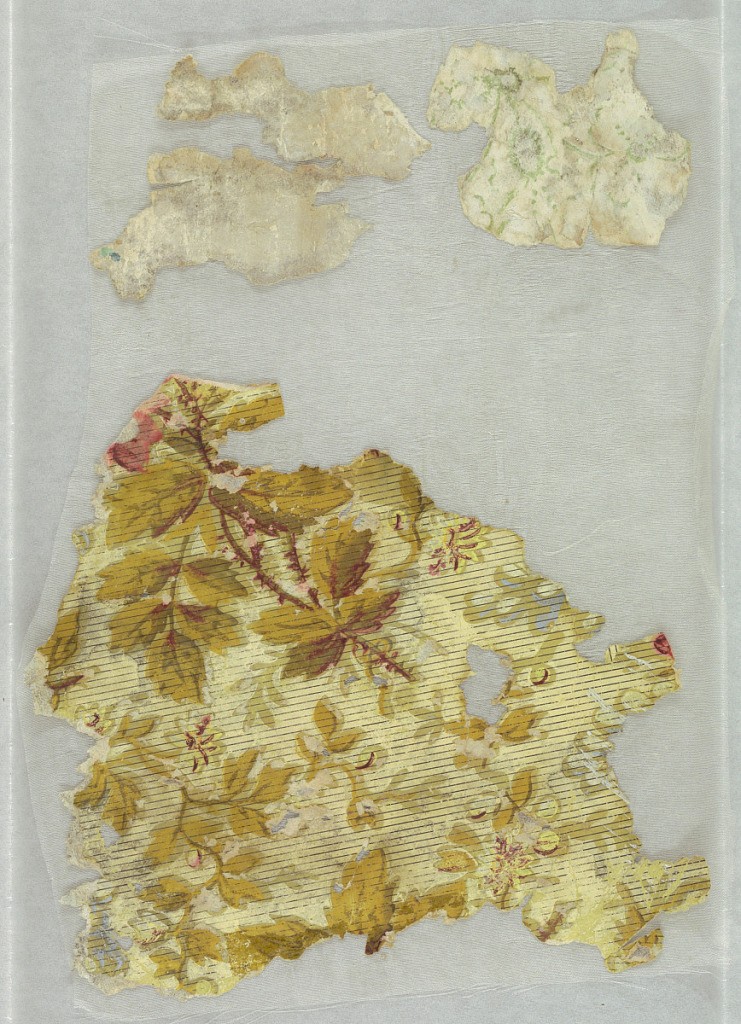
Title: Sidewall
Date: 1860–90
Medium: Machine-printed
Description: Aesthetic-style design; floral and foliage pattern printed in ocher, deep red, yellow, blue and cream color on light olive-green ground. Overprinted with fine black stripes.